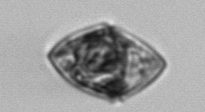
Label: Gyrodinium